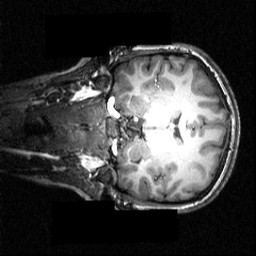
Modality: T1w
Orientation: coronal
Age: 21
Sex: female
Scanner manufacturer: siemens
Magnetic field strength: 3.951 T
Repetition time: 1.5 s
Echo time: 0.00335 s